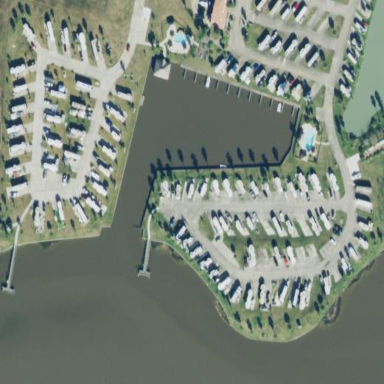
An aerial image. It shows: Caravan site for tourism.